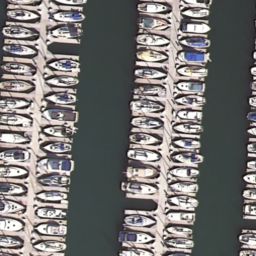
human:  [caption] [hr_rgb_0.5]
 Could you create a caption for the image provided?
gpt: Lots of boats docked in lines at the harbor .

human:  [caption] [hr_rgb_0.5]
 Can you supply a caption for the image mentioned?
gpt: Many boats docked in lines at the harbor and some positions are free .

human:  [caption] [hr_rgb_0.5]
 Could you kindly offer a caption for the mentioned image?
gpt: Many boats docked in lines at the harbor and the water is deep blue .

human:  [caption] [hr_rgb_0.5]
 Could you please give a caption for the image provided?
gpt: Lots of boats docked at the harbor and the water is deep blue .

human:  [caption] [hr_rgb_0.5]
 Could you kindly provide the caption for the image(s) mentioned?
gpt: Lots of boats docked neatly at the harbor and the boats are closed to each other .